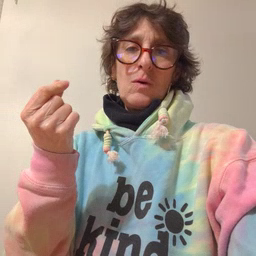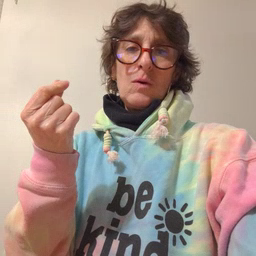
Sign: go